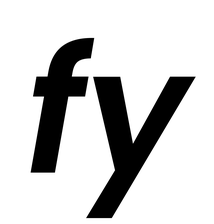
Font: Poppins-SemiBoldItalic